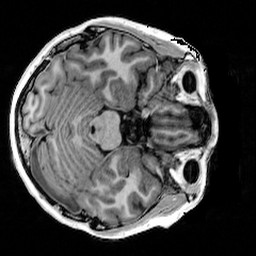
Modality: T1w
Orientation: axial
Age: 28
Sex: female
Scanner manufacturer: siemens
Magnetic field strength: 3 T
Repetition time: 4 s
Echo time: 0.00289 s